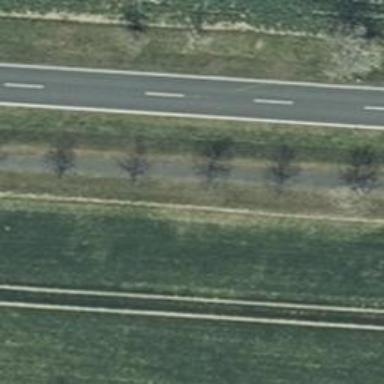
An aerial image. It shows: Deciduous tree with broadleaved leaves.